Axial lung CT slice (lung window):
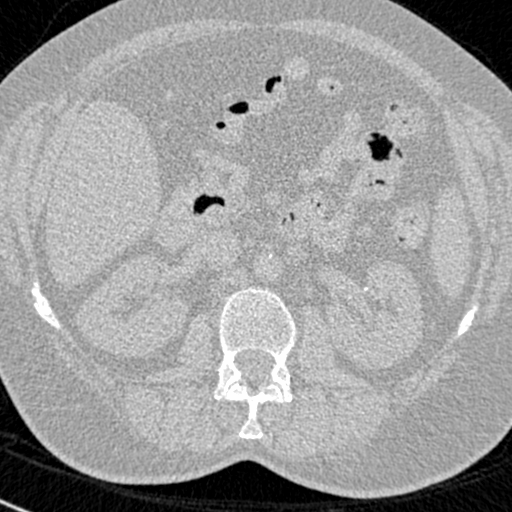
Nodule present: no